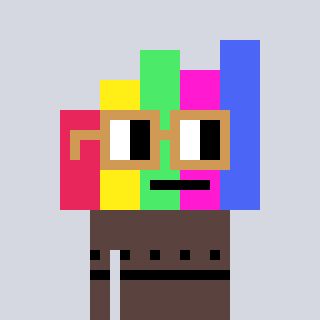
a pixel art character with square brown glasses, a bar chart-shaped head and a darkbrown-colored body on a cool background